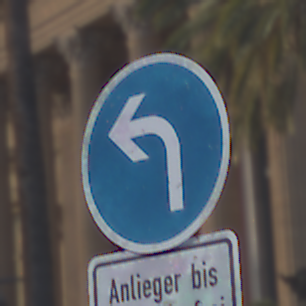
Verkehrszeichen: VorgeschriebeneFahrtrichtungLinks
Zusatzzeichen unten: SonstigeFahrzeugePersonengruppenFrei3
Umgebung: Outdoor, Urban
Tageszeit: SunriseSunset
Wetter: PartlyCloudy
Licht: Natural
Jahreszeit: NotSpecified
Kontrast: LowContrast